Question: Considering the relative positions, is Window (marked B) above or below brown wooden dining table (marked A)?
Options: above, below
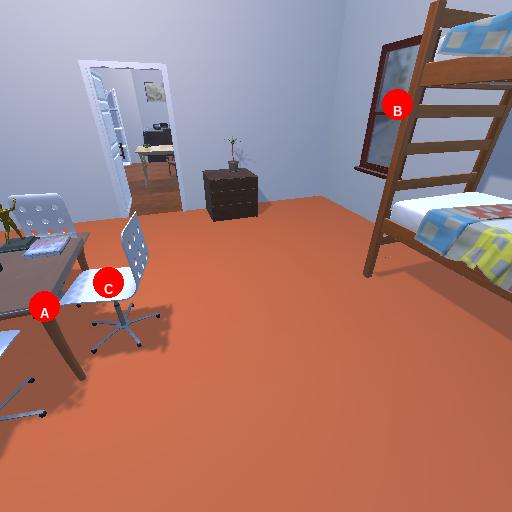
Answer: above